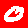
Digit: 0